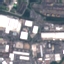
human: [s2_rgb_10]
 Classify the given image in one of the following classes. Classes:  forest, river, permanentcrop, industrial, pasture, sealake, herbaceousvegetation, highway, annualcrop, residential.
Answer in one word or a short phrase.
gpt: Industrial